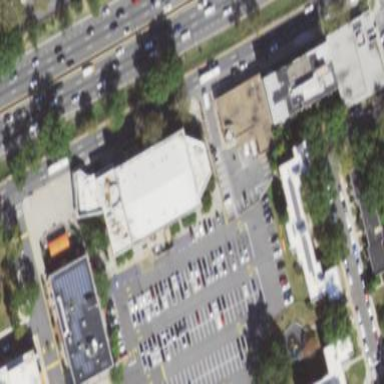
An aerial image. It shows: Cinema building.